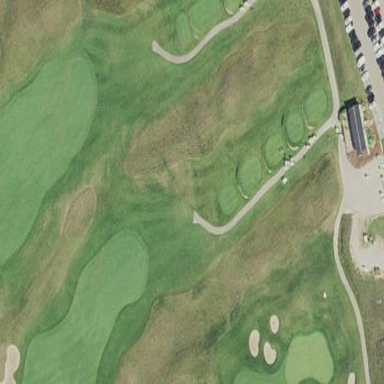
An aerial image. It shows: Rough area on grassy golf course.